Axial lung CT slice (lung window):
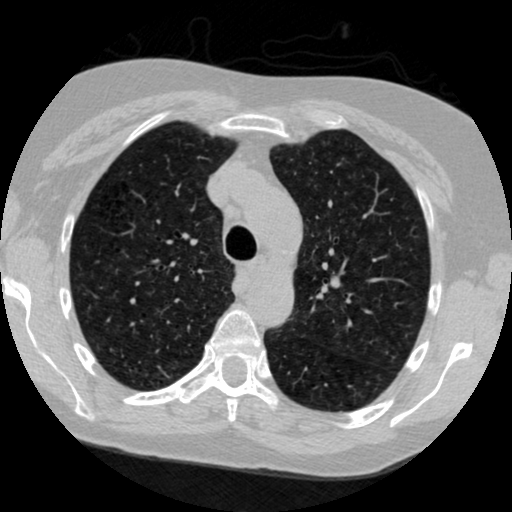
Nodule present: no